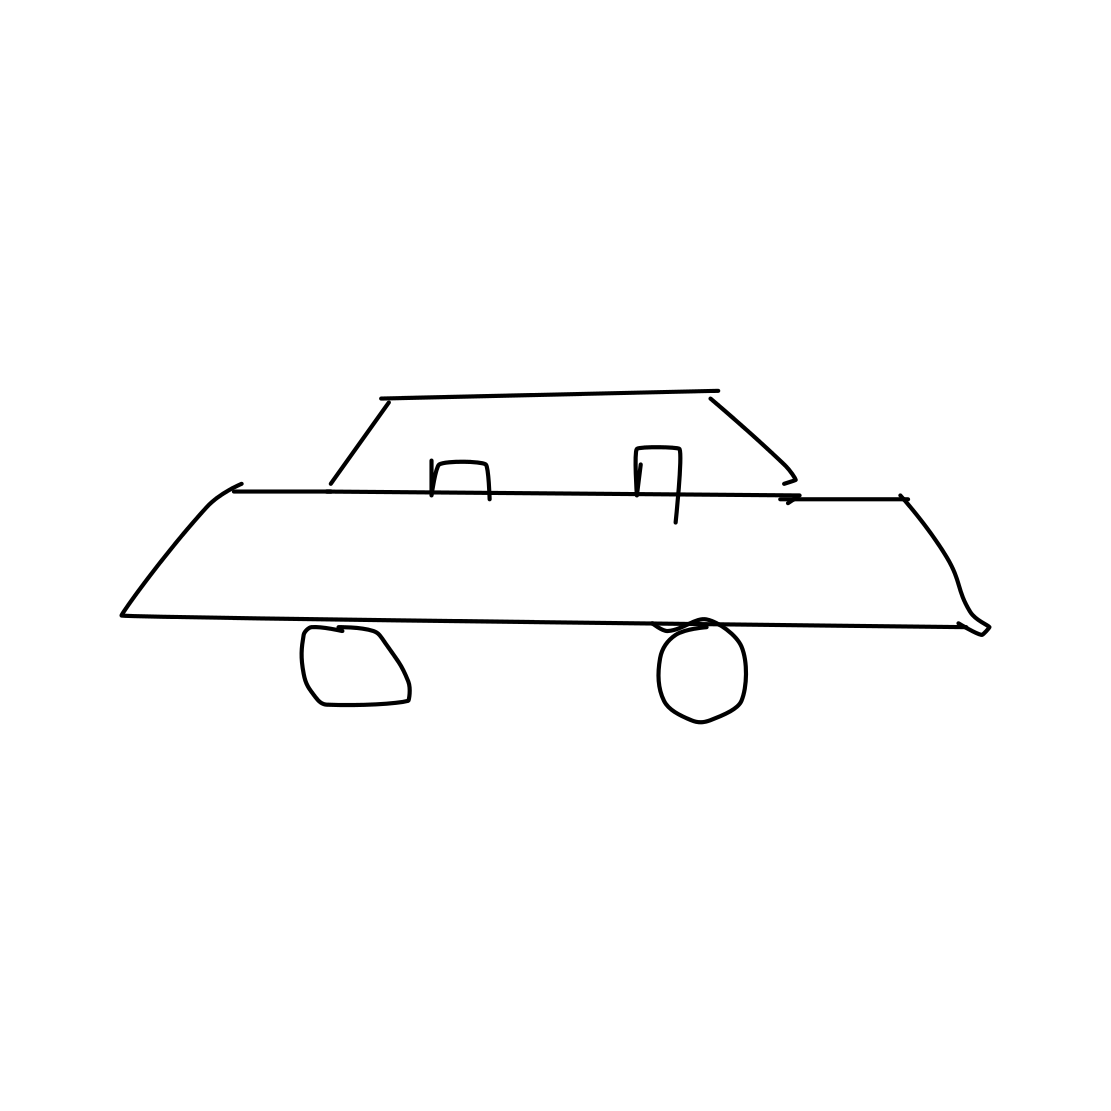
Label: car (sedan)